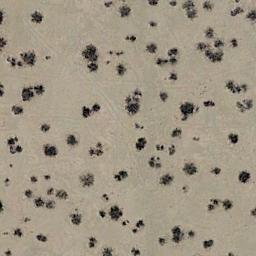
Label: chaparral